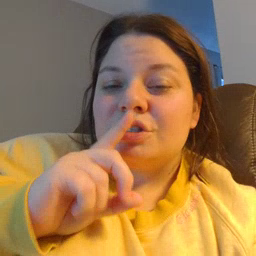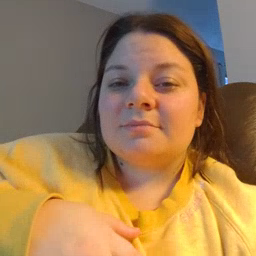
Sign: shhh